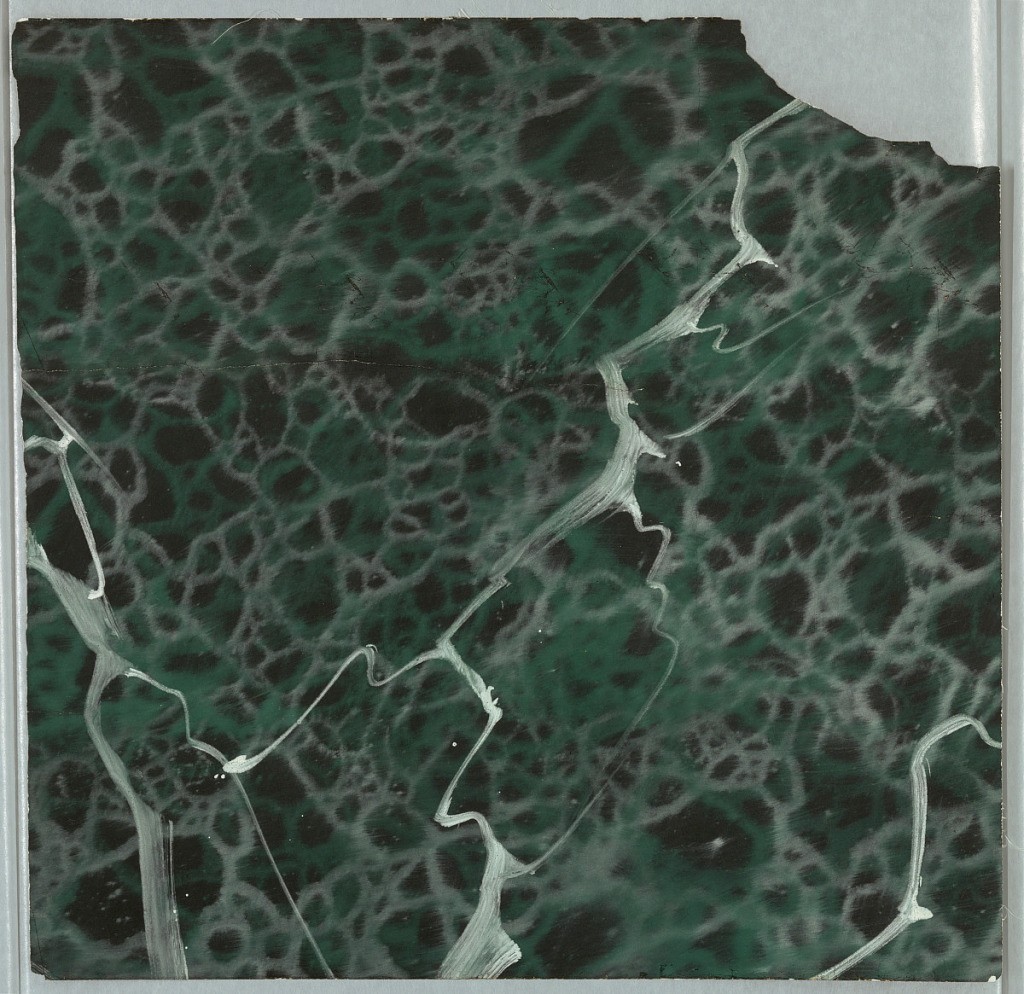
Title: Sidewall
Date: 1815–30
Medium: Marbleized
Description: White veining on green ground dappled with black.